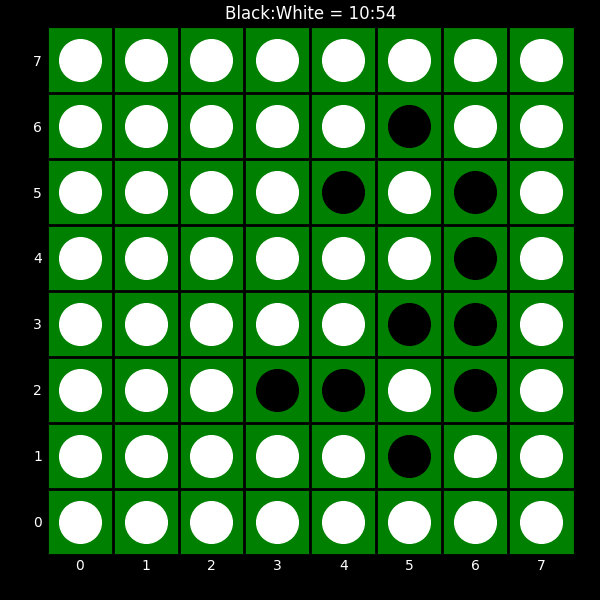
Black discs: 10
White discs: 54